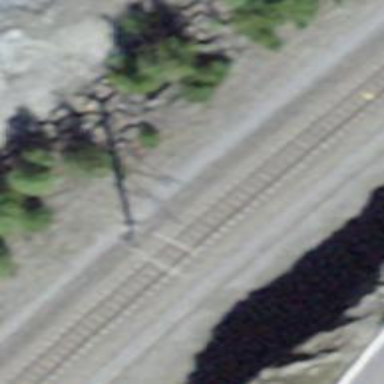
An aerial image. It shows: Catenary mast for power lines.